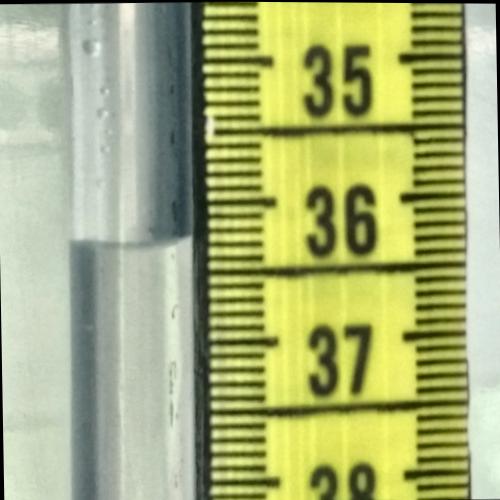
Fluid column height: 36.3 cm